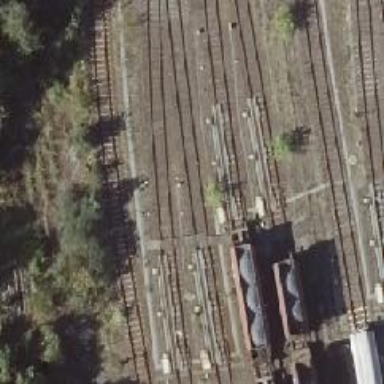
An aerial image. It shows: Railway yard.